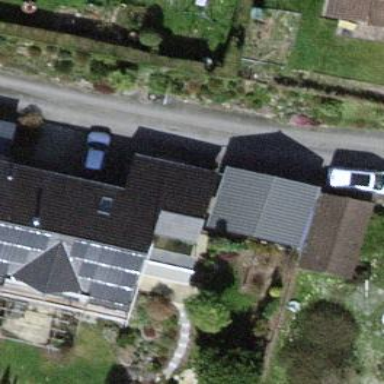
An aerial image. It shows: Shed building.